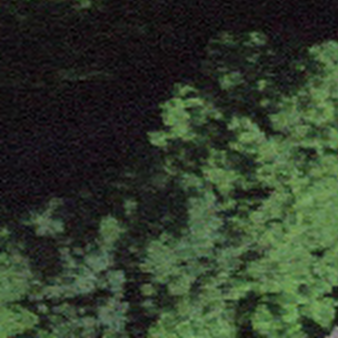
Label: other